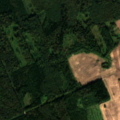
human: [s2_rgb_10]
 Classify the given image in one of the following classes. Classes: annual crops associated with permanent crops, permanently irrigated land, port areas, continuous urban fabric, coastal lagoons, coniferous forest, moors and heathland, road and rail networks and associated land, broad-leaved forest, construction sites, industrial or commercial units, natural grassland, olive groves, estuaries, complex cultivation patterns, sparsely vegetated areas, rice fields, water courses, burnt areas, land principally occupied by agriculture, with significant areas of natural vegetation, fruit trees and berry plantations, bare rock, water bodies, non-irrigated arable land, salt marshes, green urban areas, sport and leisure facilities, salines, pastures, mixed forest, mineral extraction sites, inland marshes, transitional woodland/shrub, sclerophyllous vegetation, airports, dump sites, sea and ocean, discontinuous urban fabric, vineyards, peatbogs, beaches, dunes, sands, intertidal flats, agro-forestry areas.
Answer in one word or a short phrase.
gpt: non-irrigated arable land, broad-leaved forest, mixed forest, transitional woodland/shrub